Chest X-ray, PA view. Patient: 56 years old, sex M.
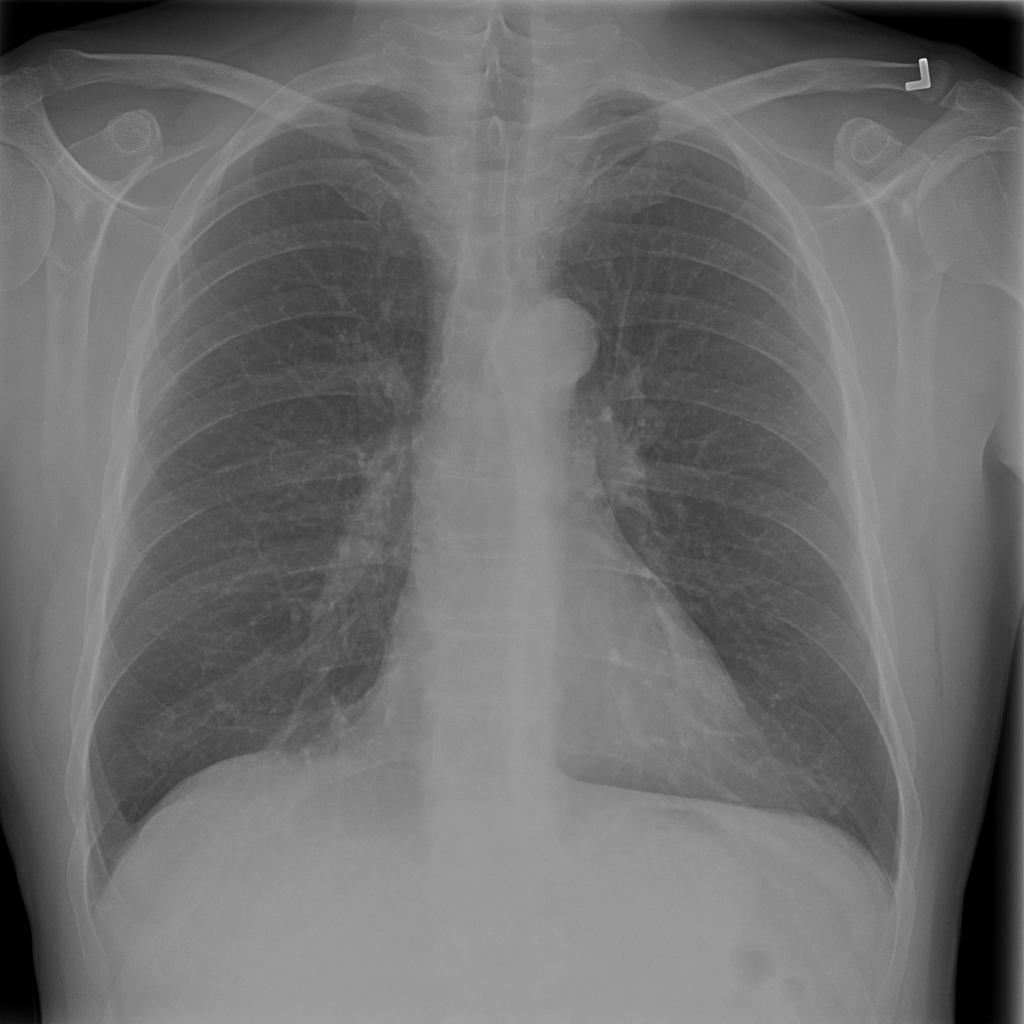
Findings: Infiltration